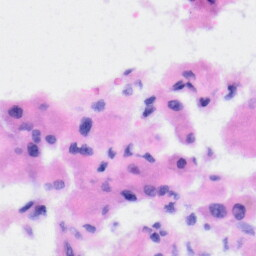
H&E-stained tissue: Liver